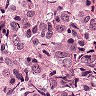
Metastatic tissue present: yes